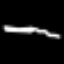
Label: pencil